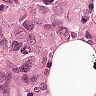
Metastatic tissue present: yes